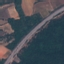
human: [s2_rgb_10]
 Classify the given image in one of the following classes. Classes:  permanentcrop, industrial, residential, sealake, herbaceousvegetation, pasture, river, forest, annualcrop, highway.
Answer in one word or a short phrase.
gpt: Highway